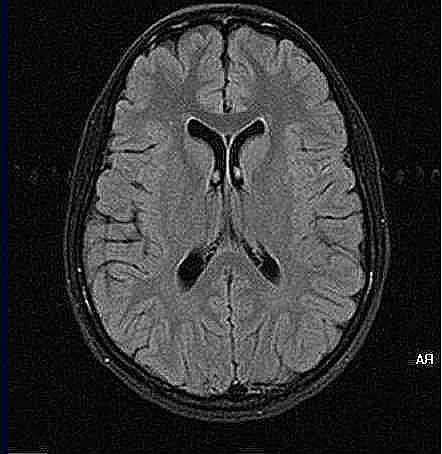
Label: notumor